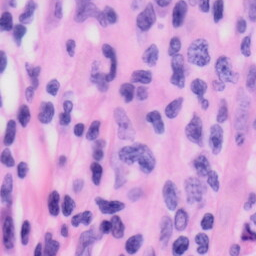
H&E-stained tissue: Skin